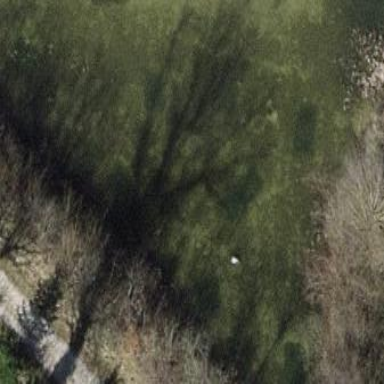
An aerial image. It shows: Pond surrounded by natural water.